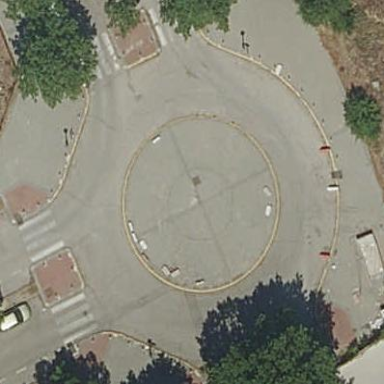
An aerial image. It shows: Residential road that intersects with roundabout.